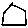
Label: house